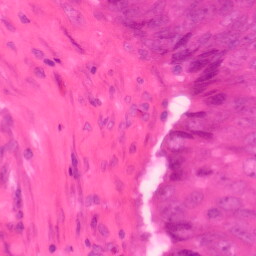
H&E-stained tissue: Colon